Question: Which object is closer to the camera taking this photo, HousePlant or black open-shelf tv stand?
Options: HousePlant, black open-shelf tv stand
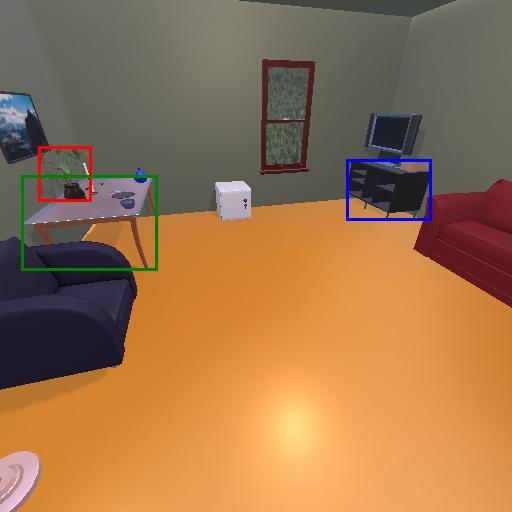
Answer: HousePlant